Breast ultrasound image
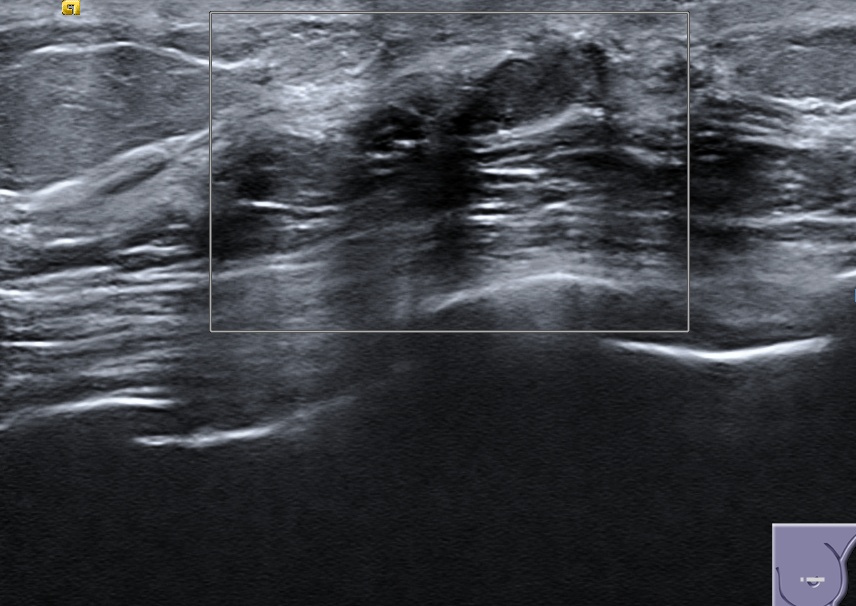
Diagnosis: benign